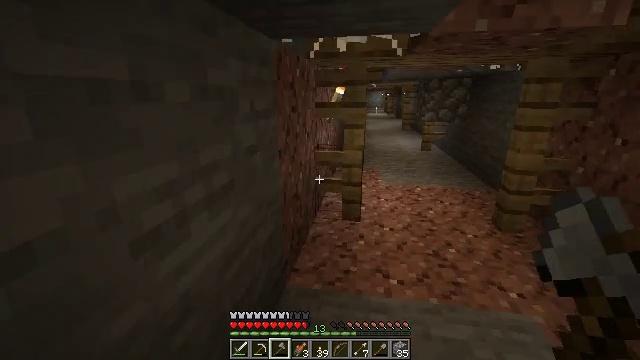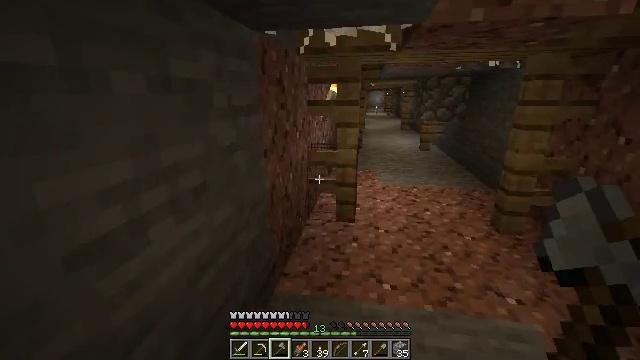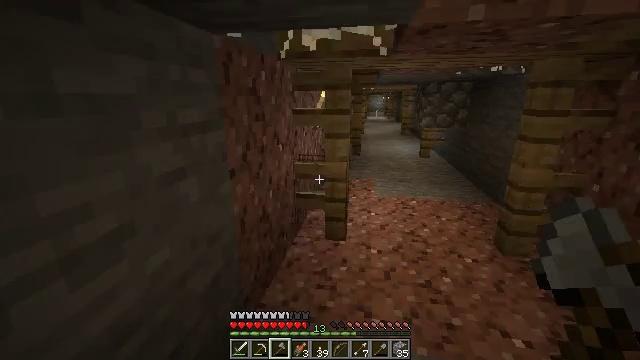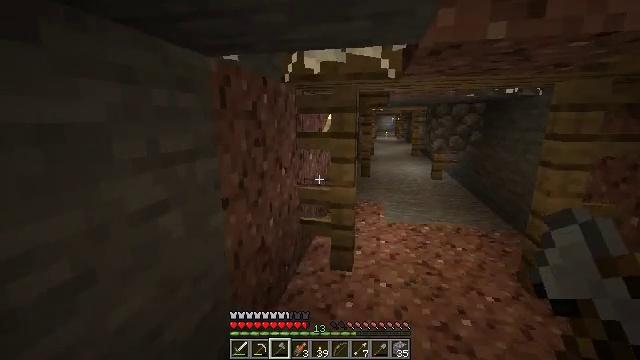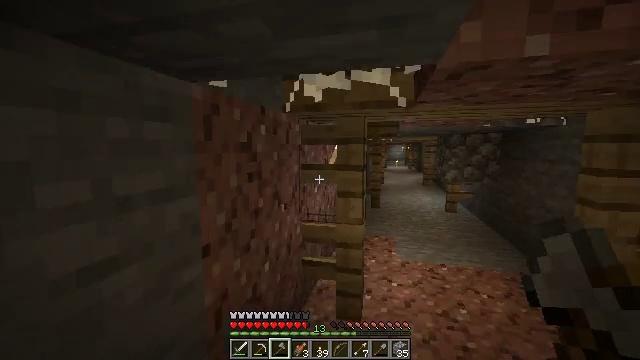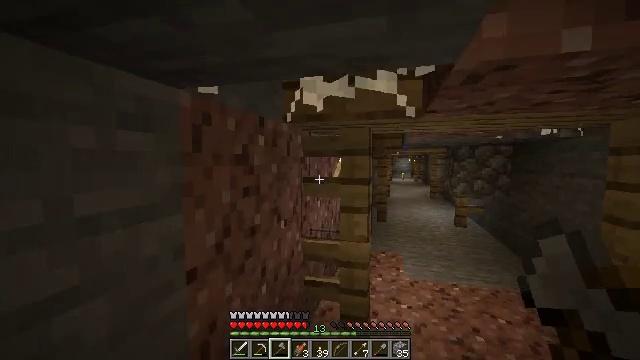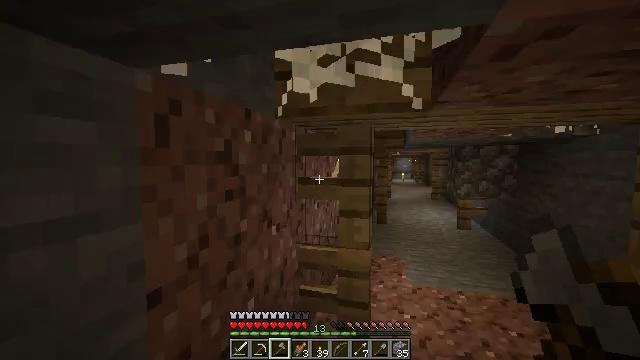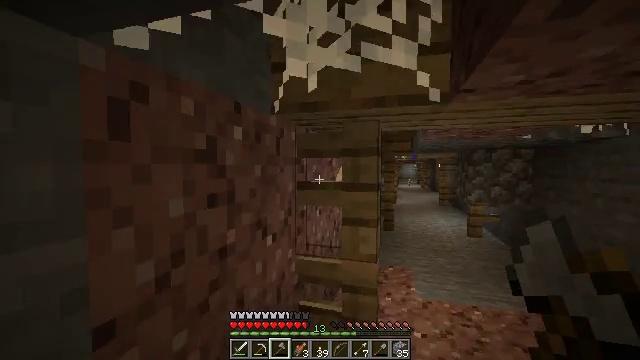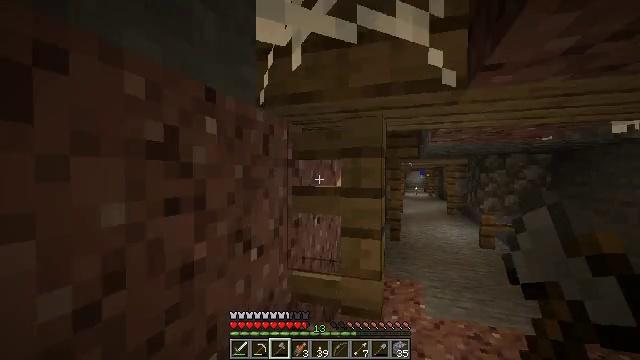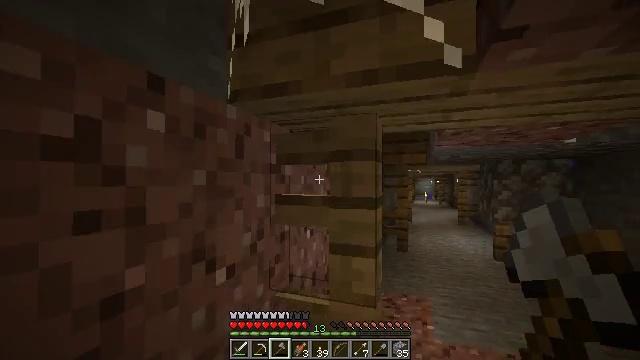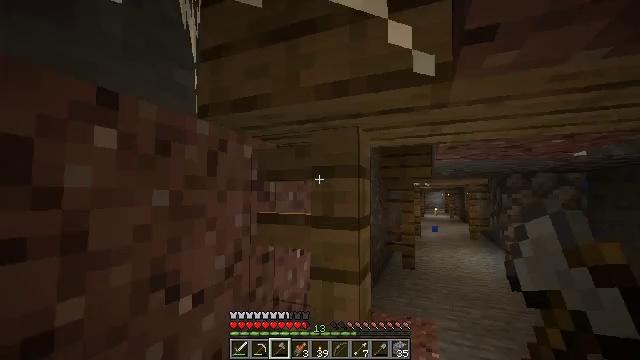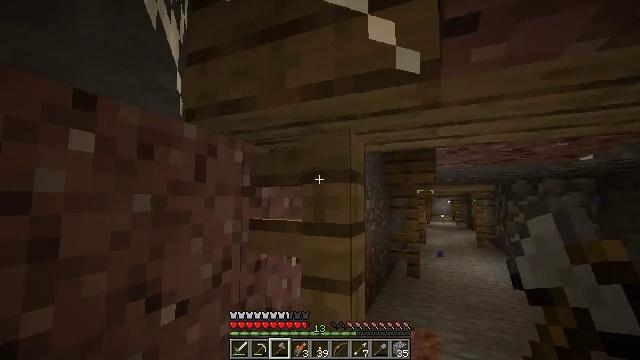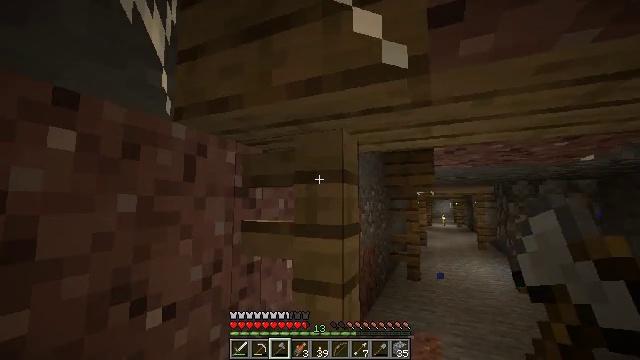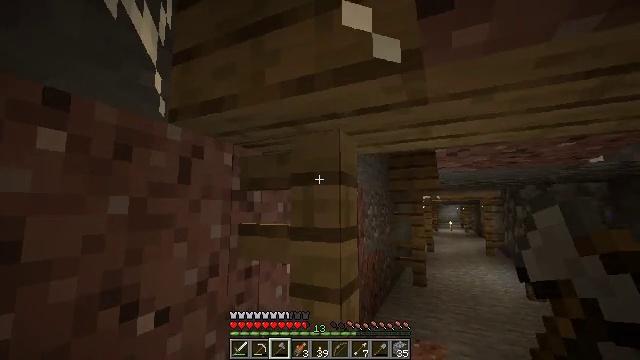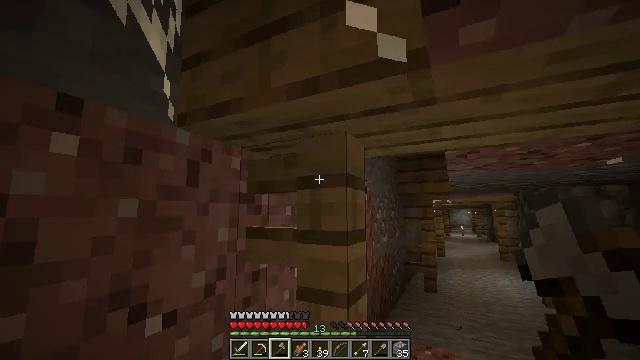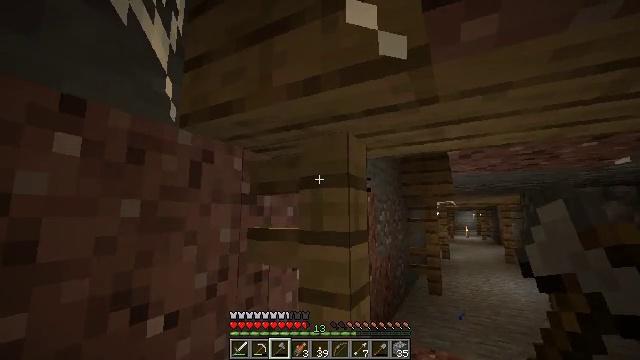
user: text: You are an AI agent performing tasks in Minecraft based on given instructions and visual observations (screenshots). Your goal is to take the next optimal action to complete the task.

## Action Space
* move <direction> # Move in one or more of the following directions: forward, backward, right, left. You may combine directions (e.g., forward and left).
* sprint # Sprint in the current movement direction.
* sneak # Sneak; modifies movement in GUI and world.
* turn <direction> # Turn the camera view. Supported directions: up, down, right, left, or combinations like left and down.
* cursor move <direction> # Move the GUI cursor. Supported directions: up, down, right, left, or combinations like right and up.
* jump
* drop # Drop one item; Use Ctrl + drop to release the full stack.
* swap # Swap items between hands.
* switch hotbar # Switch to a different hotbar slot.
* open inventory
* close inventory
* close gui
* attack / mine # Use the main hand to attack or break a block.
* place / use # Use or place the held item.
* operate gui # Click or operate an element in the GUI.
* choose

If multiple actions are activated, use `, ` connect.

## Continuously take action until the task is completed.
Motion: motion action
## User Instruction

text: Collect cobweb using shears for string.
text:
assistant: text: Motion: move forward and move right
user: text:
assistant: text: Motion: move forward
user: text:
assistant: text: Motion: move forward, turn left and up
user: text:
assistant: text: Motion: move forward, turn left and up
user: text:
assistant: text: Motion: move forward, turn left and up
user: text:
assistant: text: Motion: move forward
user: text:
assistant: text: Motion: move forward, turn left and up
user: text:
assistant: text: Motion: move forward and move right, turn left and up
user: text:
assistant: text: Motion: move forward and move right, turn left and up
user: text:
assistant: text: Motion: move right, turn left and up
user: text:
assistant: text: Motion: turn left and up
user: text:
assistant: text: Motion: no_op
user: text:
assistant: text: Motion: turn left and up
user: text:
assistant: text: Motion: turn left
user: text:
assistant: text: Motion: no_op
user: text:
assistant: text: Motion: no_op
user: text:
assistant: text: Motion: no_op
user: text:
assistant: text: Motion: no_op
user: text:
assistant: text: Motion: no_op
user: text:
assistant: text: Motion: no_op
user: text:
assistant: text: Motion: turn left
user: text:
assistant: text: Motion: no_op
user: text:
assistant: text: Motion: turn up
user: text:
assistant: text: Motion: turn left and up, switch to hotbar 1
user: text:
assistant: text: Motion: turn left and up, switch to hotbar 1
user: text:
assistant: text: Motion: turn left and up
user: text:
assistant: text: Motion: turn left and up
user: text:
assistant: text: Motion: turn left and up
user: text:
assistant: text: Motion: turn left and up
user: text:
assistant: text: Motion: turn up